На верхнее горизонтальное основание сплошного кругового цилиндра с площадью поперечного сечения $S$ аккуратно налили немного ртути. Краевой угол смачивания материала, из которого изготовлен этот цилиндр, равен $\theta$. Коэффициент поверхностного натяжения ртути равен $\sigma$, плотность ртути равна $\rho$. Ускорение свободного падения равно $g$. Считайте, что параметры $\sigma$, $\rho$, $g$ и $S$ удовлетворяют неравенству: $$\sqrt{{\cfrac{\sigma}{\rho g}}}\ll\sqrt{{S}}{.}$$
При каком минимальном значении объёма ртути $V_{0}$ она целиком покроет основание цилиндра? На основание цилиндра наливают ртуть объёмом $V < V_{0}$. Сверху аккуратно помещают второй цилиндр с таким же поперечным сечением, но изготовленный из другого материала, который полностью не смачивается ртутью. Считайте расположение цилиндров и ртути всё время осесимметричным.
При какой минимальной массе $m_1$ верхнего цилиндра ртуть будет контактировать с основанием нижнего цилиндра по всей площади его поверхности?
При какой минимальной массе $m_2$ верхнего цилиндра ртуть вытечет из зазора между цилиндрами? Считайте, что граница между основанием цилиндра и его боковой поверхностью является закруглённой (радиус закругления много меньше толщины слоя ртути) и выпуклой.
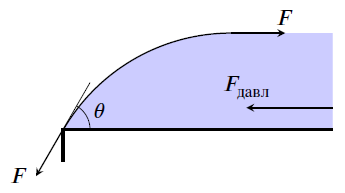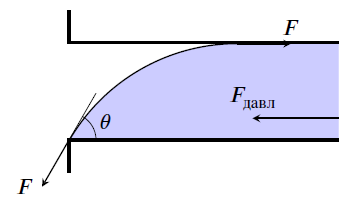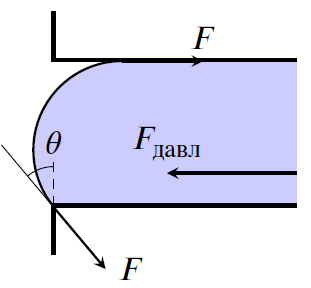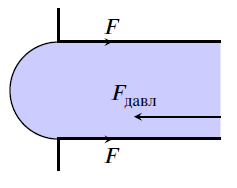
При каком минимальном значении объёма ртути $V_{0}$ она целиком покроет основание цилиндра?
Решение: Неравенство из условия задачи позволяет считать верхнюю поверхность ртути практически плоской, а горизонтальный радиус ртутной "лепёшки" много большим, чем её толщина. Это даёт возможность определить толщину слоя ртути $h$, рассматривая задачу как двумерную. Будем считать, что ртуть заполнила всю площадь основания цилиндра, но при этом не перешла на его боковую поверхность.
Ответ: $$V_{0}=S\sqrt{\frac{2\sigma(1-\cos\theta)}{\rho g}}.$$

При какой минимальной массе $m_1$ верхнего цилиндра ртуть будет контактировать с основанием нижнего цилиндра по всей площади его поверхности?
Решение: Если поставить на ртуть цилиндр массой $m$, то в каждой точке жидкости гидростатическое давление возрастёт на величину $mg/S_\text{к}$, где $S_\text{к}$ — площадь контакта ртути и поставленного на неё цилиндра. Среднее гидростатическое давление в слое ртути в этом случае составит$$p_\text{ср}=\cfrac{\rho gh}{2}+\cfrac{mg}{S_\text{к}}{.}$$  Примечание: обращаем внимание, что в выражении для давления ртути нельзя считать $\rho gh\ll mg/S$, так как эти величины могут быть одного порядка!
Ответ: $$m_1=\cfrac{\sigma S^2(1-\cos\theta)}{gV}-\cfrac{\rho V}{2}{.}$$

При какой минимальной массе $m_2$ верхнего цилиндра ртуть вытечет из зазора между цилиндрами? Считайте, что граница между основанием цилиндра и его боковой поверхностью является закруглённой (радиус закругления много меньше толщины слоя ртути) и выпуклой.
Решение: В процессе перехода границы ртути с основания нижнего цилиндра на его боковую поверхность направление касательной к поверхности ртути поворачивается на $90^\circ$. Ртуть станет вытекать из зазора между цилиндрами, когда сила гидростатического давления превысит максимально возможную величину горизонтальной компоненты силы поверхностного натяжения. Теоретически, этот максимум соответствует положению касательной, при котором она является горизонтальной, однако это положение может быть нереализуемо при заданном значении угла смачивания $\theta$.Рассмотрим два случая. Первый случай: $\theta < \pi/2$.  Второй случай: $\theta \geqslant \pi/2$.
Ответ: $$m_2=\begin{cases}\cfrac{\sigma S^2(1+\sin\theta)}{gV}-\cfrac{\rho V}{2}\quad\text{при}\quad \theta < \pi/2,\\\cfrac{2\sigma S^2}{gV}-\cfrac{\rho V}{2}\quad\text{при}\quad\theta \geqslant \pi/2.\end{cases}$$
Темы:
T, Механика, Поверхностное натяжение, Всероссийские, Гидростатика, Смачивание